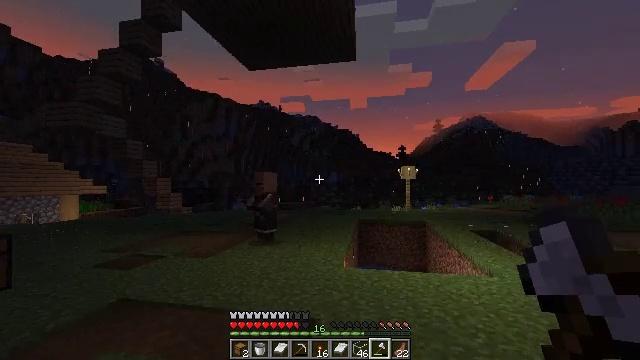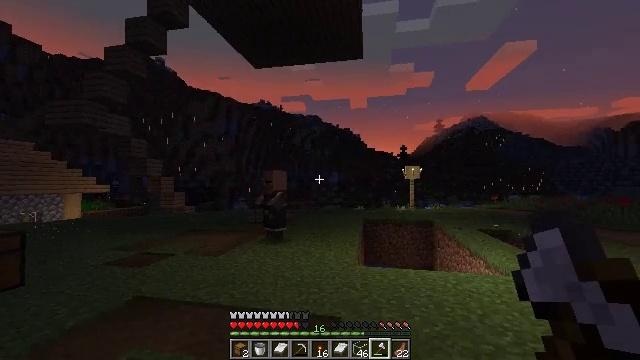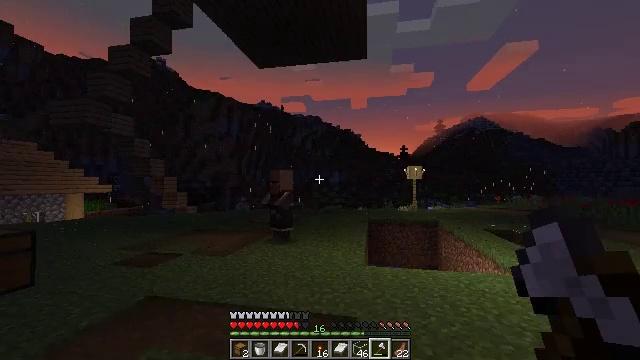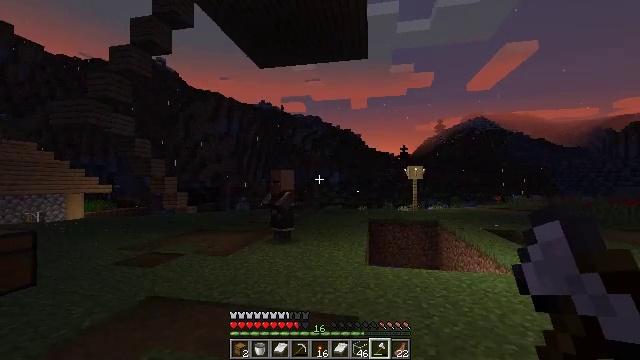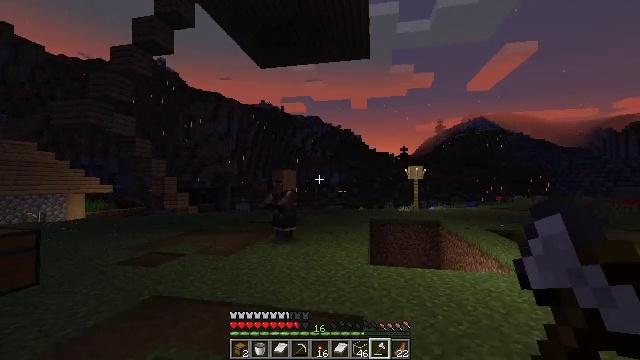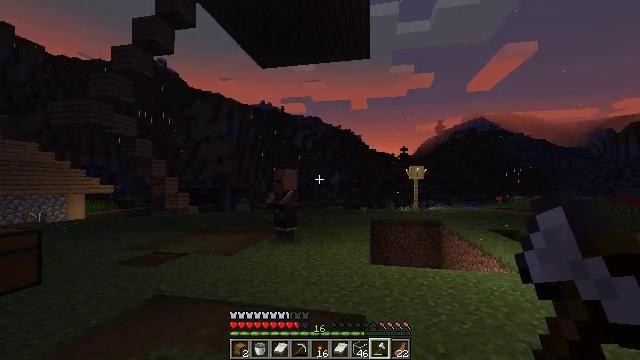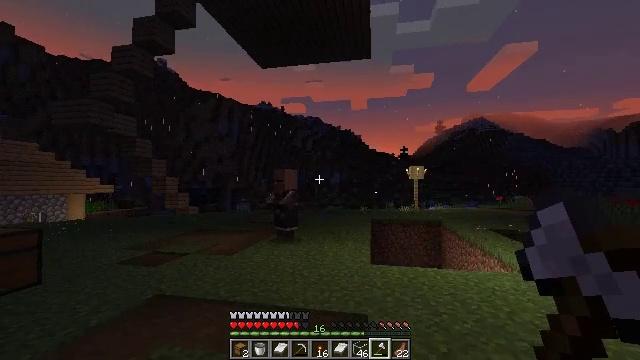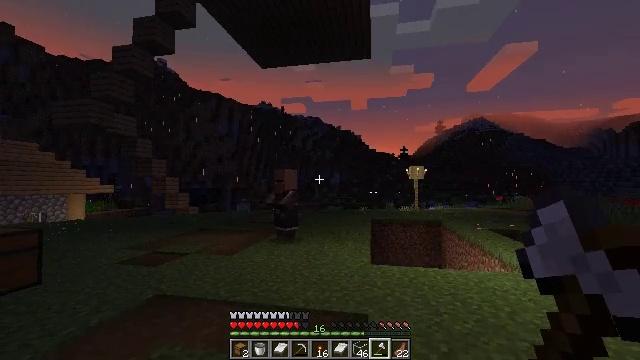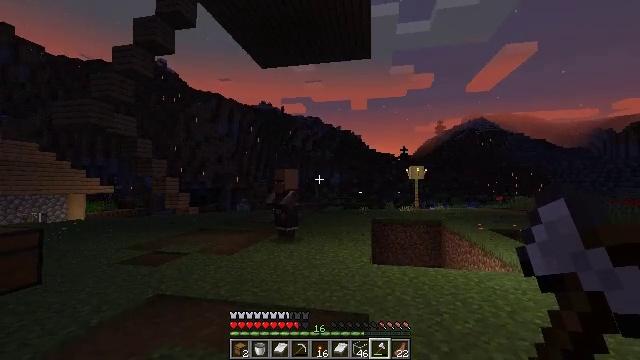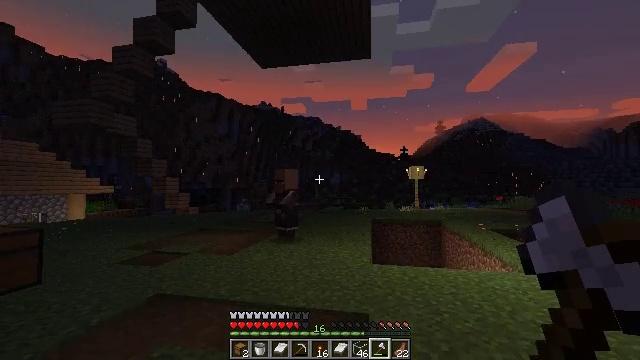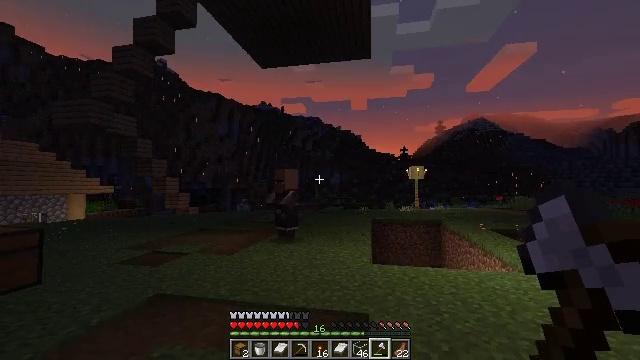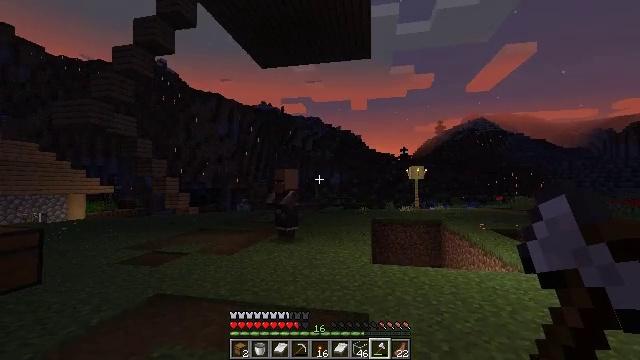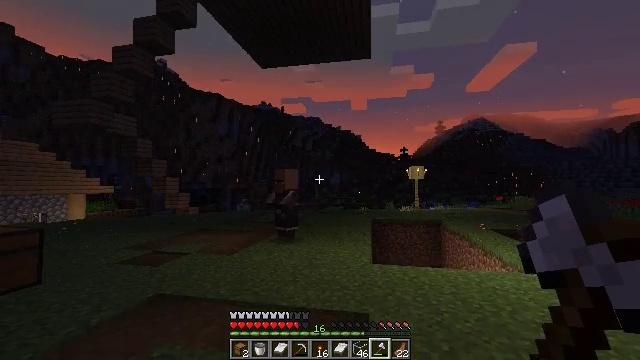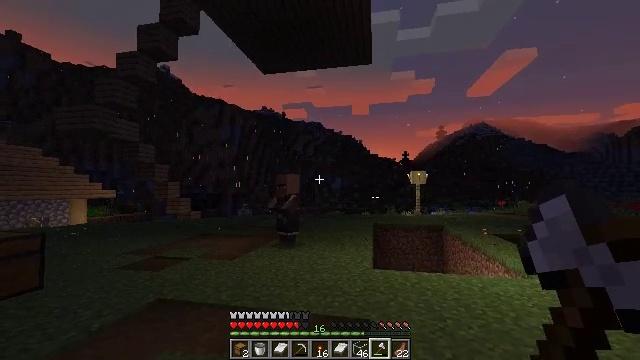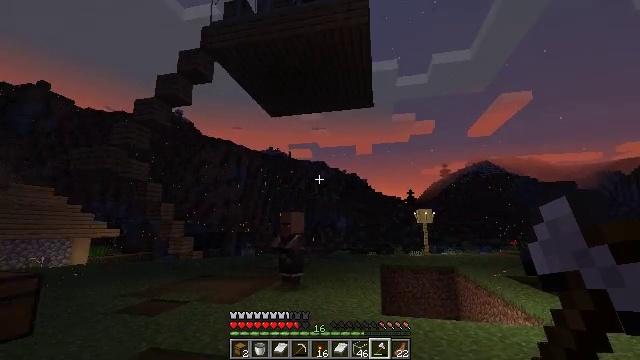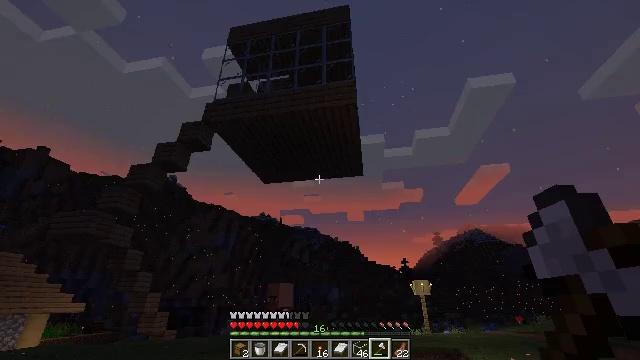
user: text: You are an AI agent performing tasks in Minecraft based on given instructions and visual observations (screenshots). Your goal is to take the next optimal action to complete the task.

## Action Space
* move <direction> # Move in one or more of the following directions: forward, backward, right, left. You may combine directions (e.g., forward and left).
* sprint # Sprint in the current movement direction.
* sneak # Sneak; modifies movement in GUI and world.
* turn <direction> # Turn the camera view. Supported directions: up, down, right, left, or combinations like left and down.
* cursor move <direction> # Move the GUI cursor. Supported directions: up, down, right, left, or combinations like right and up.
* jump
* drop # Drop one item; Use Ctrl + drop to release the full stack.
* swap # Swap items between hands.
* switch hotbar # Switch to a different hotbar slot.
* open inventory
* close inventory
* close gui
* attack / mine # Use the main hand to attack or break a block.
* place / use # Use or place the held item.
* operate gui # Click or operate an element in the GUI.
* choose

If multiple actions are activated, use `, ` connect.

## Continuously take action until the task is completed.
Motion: motion action
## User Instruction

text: Destroy the yellow bed to recycle it.
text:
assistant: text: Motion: move left
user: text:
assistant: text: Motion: no_op
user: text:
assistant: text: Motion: no_op
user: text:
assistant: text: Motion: no_op
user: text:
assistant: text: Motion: no_op
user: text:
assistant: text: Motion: no_op
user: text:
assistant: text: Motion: no_op
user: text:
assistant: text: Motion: no_op
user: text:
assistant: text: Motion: no_op
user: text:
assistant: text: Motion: no_op
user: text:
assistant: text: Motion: no_op
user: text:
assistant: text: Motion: no_op
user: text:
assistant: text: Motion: turn up
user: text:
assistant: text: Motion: turn left and up
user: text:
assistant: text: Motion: turn right and up
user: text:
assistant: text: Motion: turn right and up
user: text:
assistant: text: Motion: turn up
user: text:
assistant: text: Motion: turn up
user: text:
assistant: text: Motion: no_op
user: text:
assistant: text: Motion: no_op
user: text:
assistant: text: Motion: no_op
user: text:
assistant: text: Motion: no_op
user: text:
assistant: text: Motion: no_op
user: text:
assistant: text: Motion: no_op
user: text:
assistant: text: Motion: turn right and down
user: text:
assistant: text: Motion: turn right and down
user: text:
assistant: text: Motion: turn right and down
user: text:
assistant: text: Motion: turn right and down
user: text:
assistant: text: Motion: turn right and down
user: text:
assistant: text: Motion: turn right and down